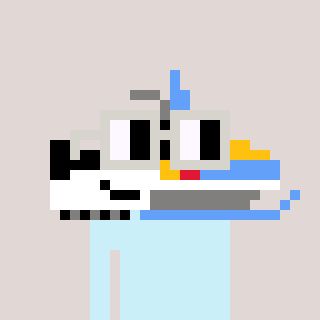
a pixel art character with square light gray glasses, a snowmobile-shaped head and a magenta-colored body on a warm background